Question: So I have a collection of polylines where each contains several Points.
I want to obtain the minimum and maximum X,Y points from those polylines collection so that I can figure out the bounding rectangle that contains the polylines. How do I do this using LINQ?
The polylines are children of a Canvas. In the picture attached, there are three red polylines drawn. The yellow rectangle are imaginary boundary.
'''
var polylines = this.CanvasDraw.Children.Cast<Polyline>();
'''
I want to do something like
'''
double minX;
double minY;
double maxX;
double maxY;
foreach (Polyline polyline in polylines)
{
foreach (var point in polyline.Points)
{
if (point.X is the minimum)
{
minX = point.X;
}
if (point.Y is the minimum)
{
minY = point.Y;
}
if (point.X is the maximum)
{
maxX = point.X;
}
if (point.Y is the maximum)
{
maxY = point.Y;
}
}
}
Point Topleft = new Point(minX, minY);
Point BottomRight = new Point(maxX, maxY);
'''

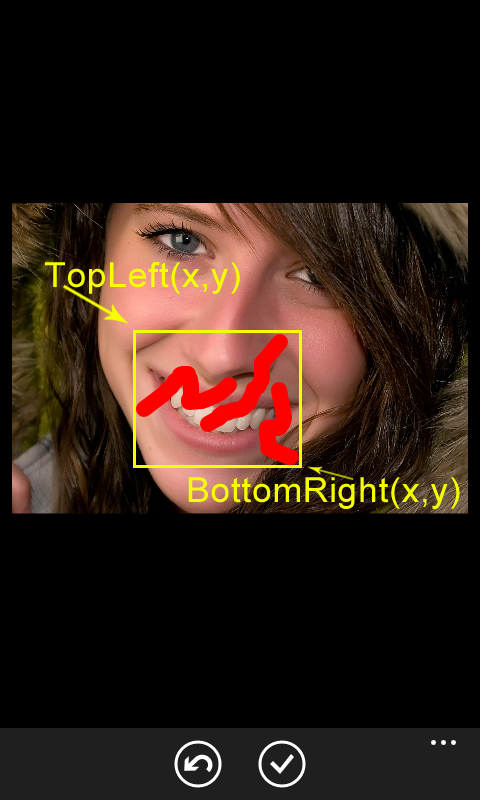
Answer: You can use 'SelectMany' to get the points from all the lines into a single collection, then just use 'Min()' and 'Max()' to pull out the extremes:
'''
var polylines = this.CanvasDraw.Children.Cast<Polyline>();
// project all points into a single list
var allPoints = polylines.SelectMany(pl=>pl.Points).ToList();
// get mins and maxes
var minX = allPoints.Min(p=>p.X);
var minY = allPoints.Min(p=>p.Y);
var maxX = allPoints.Max(p=>p.X);
var maxY = allPoints.Max(p=>p.Y);
// create bounding points
Point Topleft = new Point(minX, minY);
Point BottomRight = new Point(maxX, maxY);
'''